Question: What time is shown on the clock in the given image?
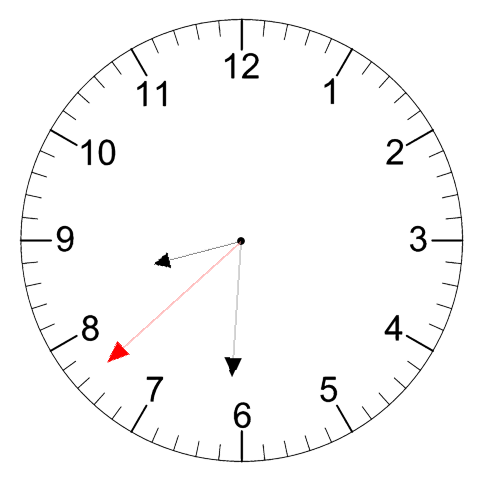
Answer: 08:30:38